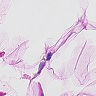
Metastatic tissue present: no